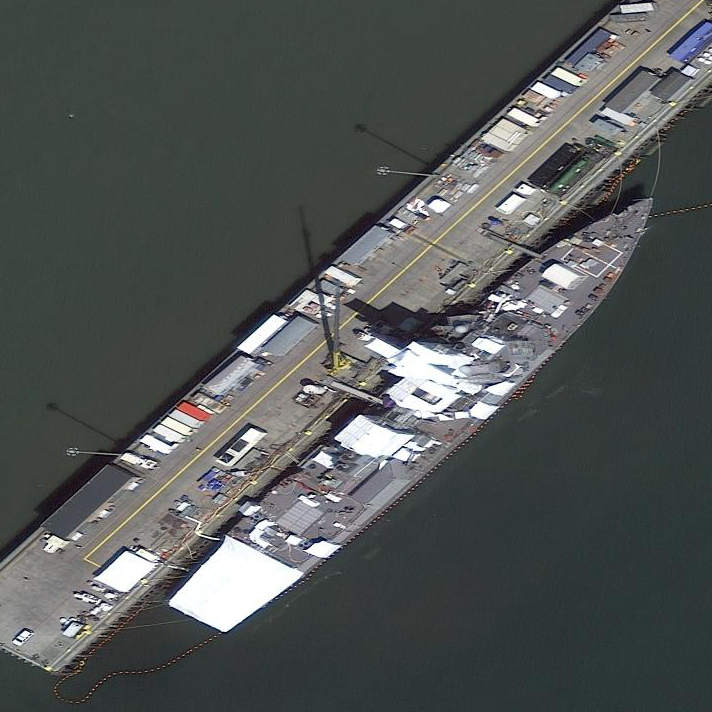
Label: Arleigh_Burke-class_destroyer